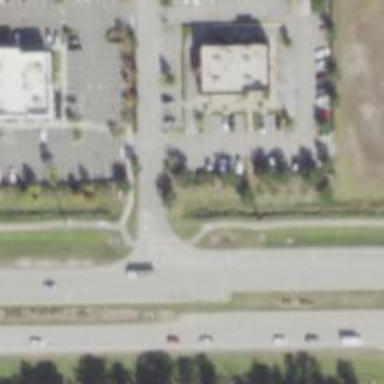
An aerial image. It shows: Asphalt path with uncontrolled crossing.